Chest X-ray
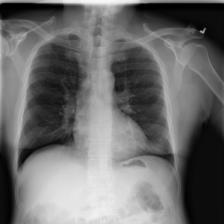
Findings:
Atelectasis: negative
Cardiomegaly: negative
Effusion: negative
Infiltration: negative
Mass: negative
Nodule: negative
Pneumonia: negative
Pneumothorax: negative
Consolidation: negative
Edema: negative
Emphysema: negative
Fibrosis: negative
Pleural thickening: negative
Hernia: negative